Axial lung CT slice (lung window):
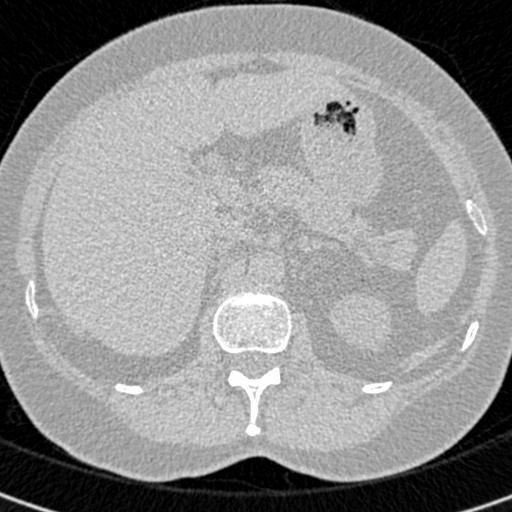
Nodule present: no